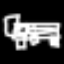
Label: bed